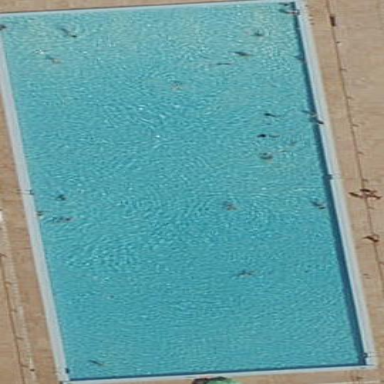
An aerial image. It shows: Swimming pool located in leisure land.